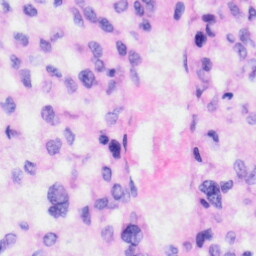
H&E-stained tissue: Liver